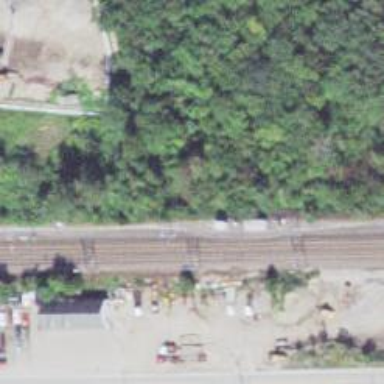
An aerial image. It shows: Railway crossover.